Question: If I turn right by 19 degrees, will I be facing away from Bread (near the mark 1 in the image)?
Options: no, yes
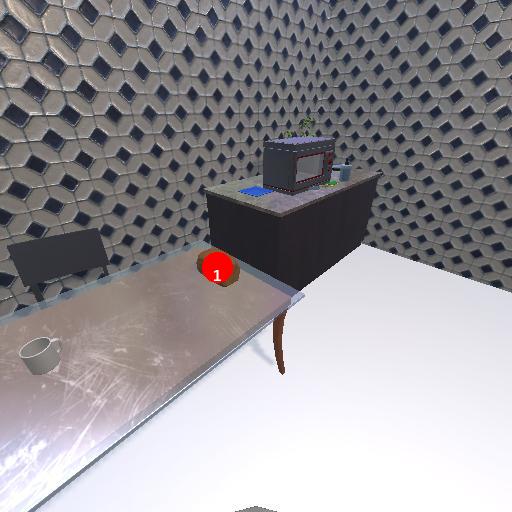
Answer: no